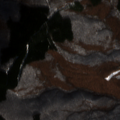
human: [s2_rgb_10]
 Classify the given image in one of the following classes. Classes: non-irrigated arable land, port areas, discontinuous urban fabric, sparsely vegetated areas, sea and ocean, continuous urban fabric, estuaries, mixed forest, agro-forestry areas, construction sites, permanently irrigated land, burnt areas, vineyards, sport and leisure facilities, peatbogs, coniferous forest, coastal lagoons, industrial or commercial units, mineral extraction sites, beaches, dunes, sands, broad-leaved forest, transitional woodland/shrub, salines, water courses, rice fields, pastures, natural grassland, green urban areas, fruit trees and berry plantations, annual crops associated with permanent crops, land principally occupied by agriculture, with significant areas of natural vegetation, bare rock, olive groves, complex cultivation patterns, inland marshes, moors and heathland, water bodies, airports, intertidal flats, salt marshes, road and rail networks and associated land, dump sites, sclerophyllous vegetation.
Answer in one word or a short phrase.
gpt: broad-leaved forest, coniferous forest, mixed forest